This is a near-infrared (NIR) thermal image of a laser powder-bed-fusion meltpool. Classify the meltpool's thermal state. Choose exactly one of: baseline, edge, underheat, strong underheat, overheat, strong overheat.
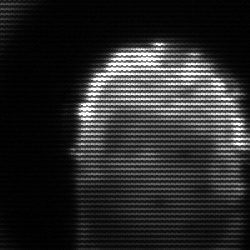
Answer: baseline